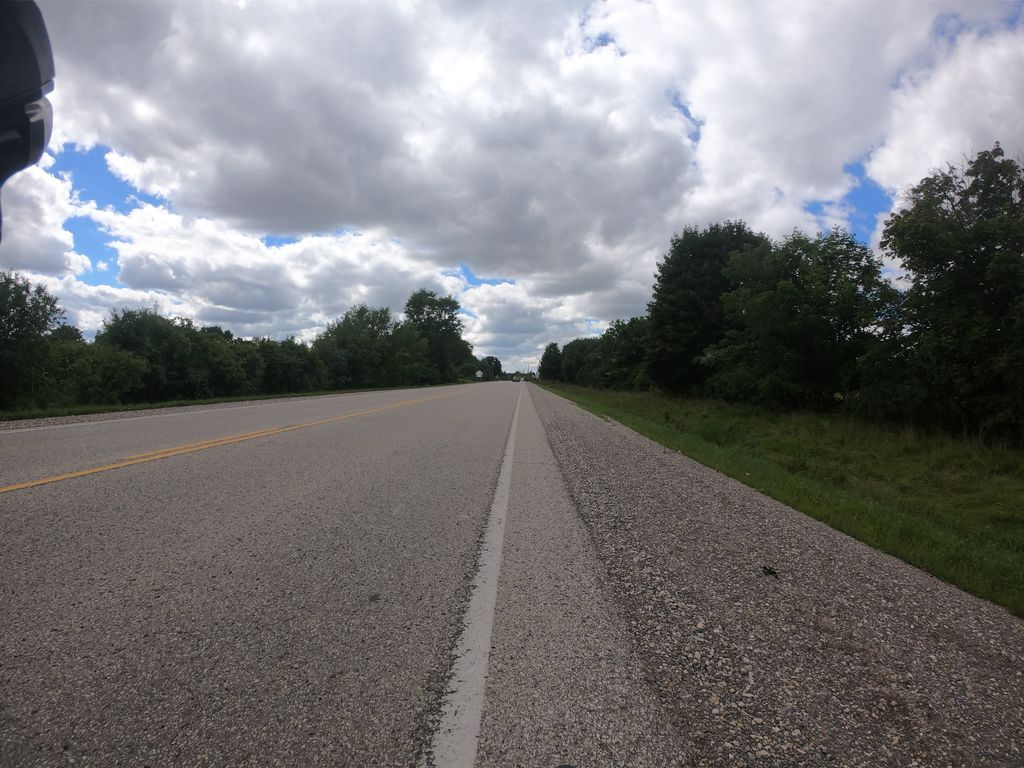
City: kitchener-waterloo